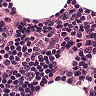
Metastatic tissue present: no